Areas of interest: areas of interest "Sport and cultural"
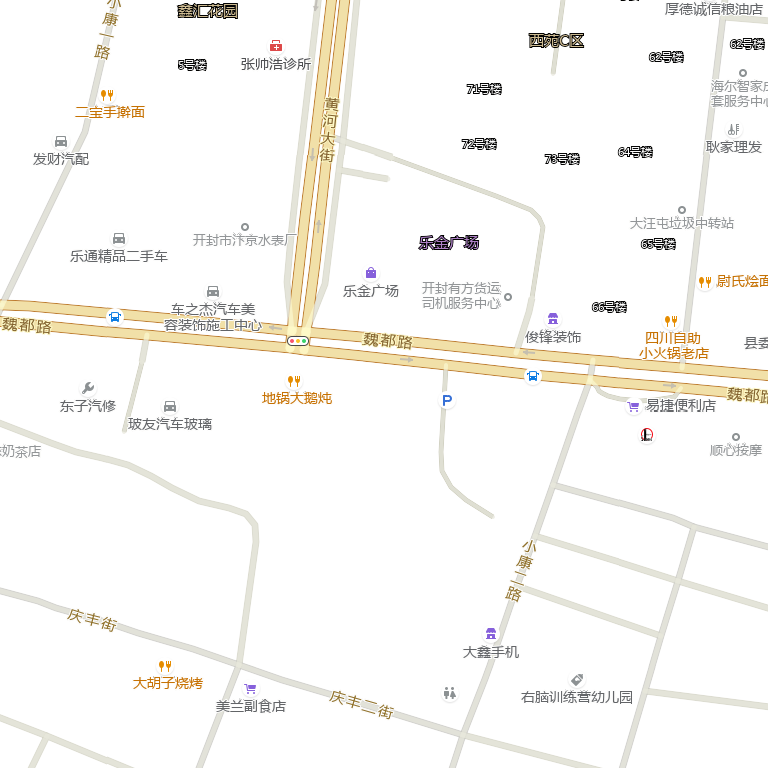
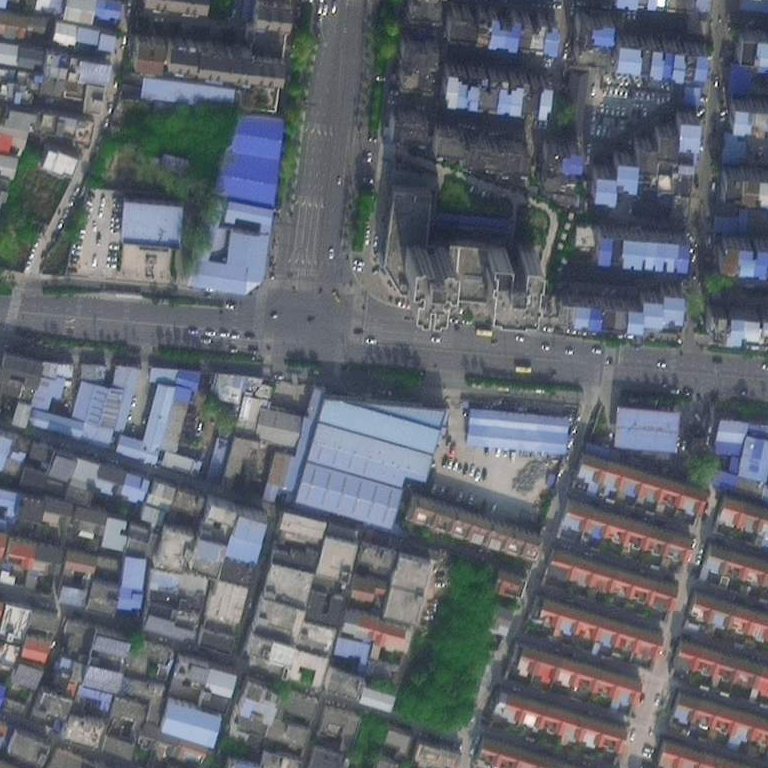